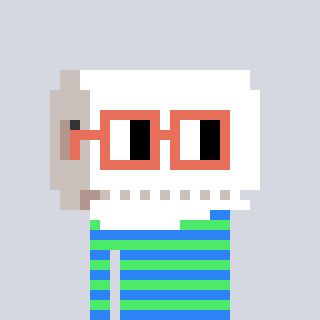
a pixel art character with square orange glasses, a toiletpaper-full-shaped head and a teal-colored body on a cool background